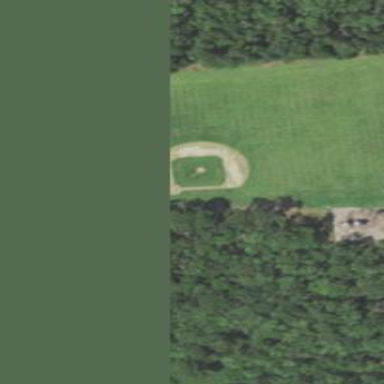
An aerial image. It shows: Baseball pitch for leisure and sports activities.